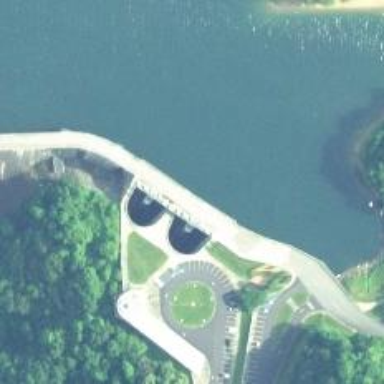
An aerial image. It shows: Dam across waterway.